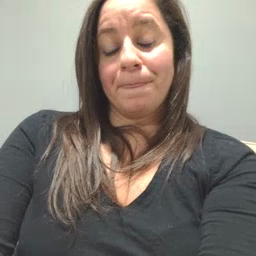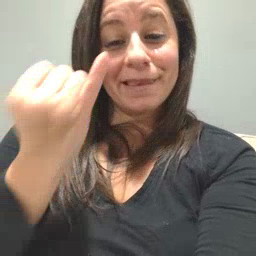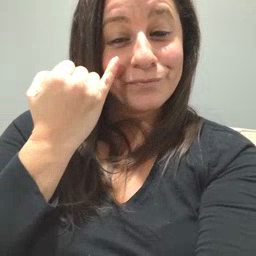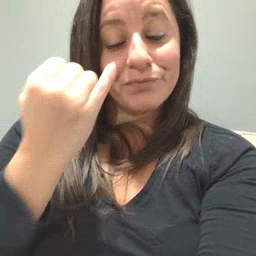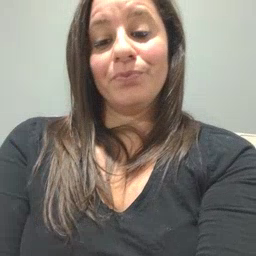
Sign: if